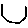
Label: hexagon